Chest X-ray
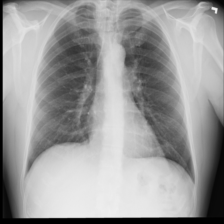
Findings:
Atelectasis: negative
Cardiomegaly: negative
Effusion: negative
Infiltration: negative
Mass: negative
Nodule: negative
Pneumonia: negative
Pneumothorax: negative
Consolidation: negative
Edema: negative
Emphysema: negative
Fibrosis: negative
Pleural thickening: negative
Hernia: negative